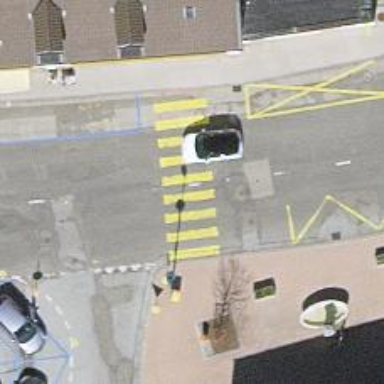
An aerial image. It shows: Uncontrolled zebra crossing on the road.